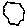
Label: hexagon